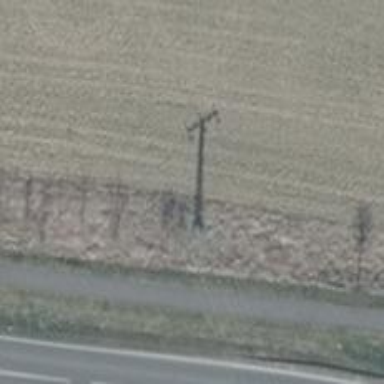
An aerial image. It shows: Power pole.